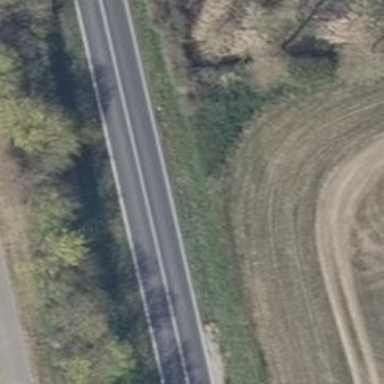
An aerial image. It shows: Primary road with asphalt surface.